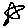
Label: star